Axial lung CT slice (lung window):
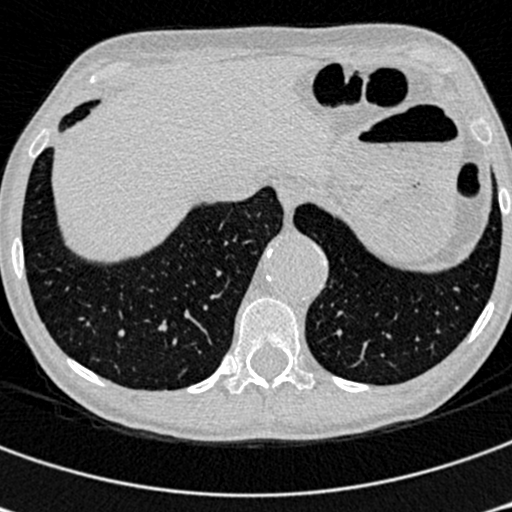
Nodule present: no